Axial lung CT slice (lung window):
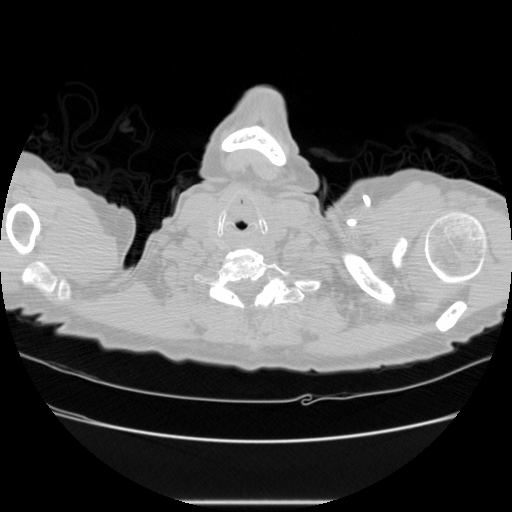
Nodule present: no